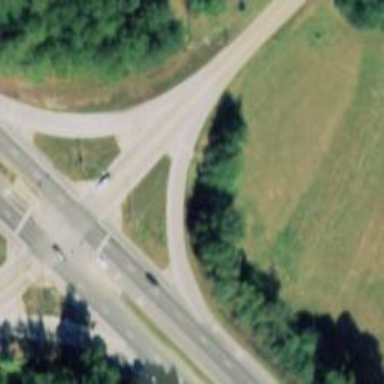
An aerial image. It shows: Asphalt trunk link road.